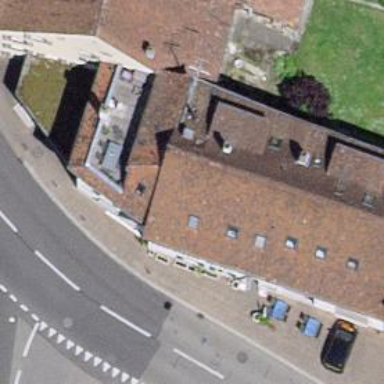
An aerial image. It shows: Restaurant.